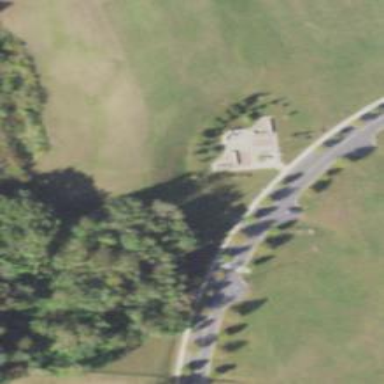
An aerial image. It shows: Memorial site with historic significance.